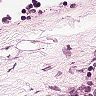
Metastatic tissue present: no